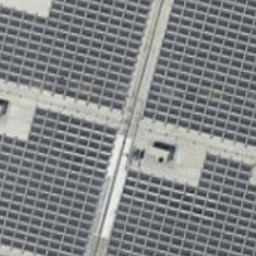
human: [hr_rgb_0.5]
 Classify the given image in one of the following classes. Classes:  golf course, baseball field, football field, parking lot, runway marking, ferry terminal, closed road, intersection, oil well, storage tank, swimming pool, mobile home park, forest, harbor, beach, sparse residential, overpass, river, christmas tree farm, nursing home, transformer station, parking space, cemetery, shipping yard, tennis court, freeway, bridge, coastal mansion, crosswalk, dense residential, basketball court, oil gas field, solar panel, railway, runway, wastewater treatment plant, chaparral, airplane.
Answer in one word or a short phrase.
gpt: solar panel